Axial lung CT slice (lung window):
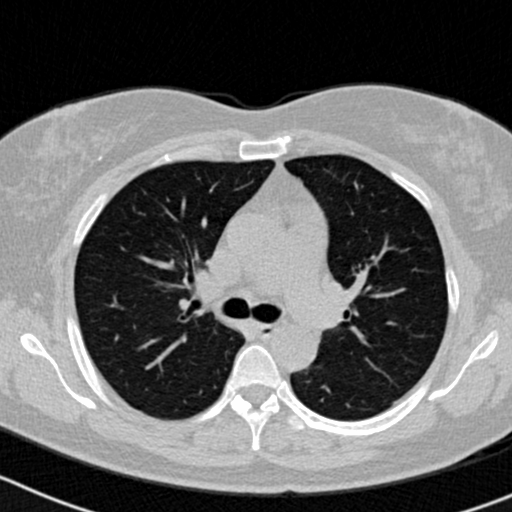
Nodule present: no